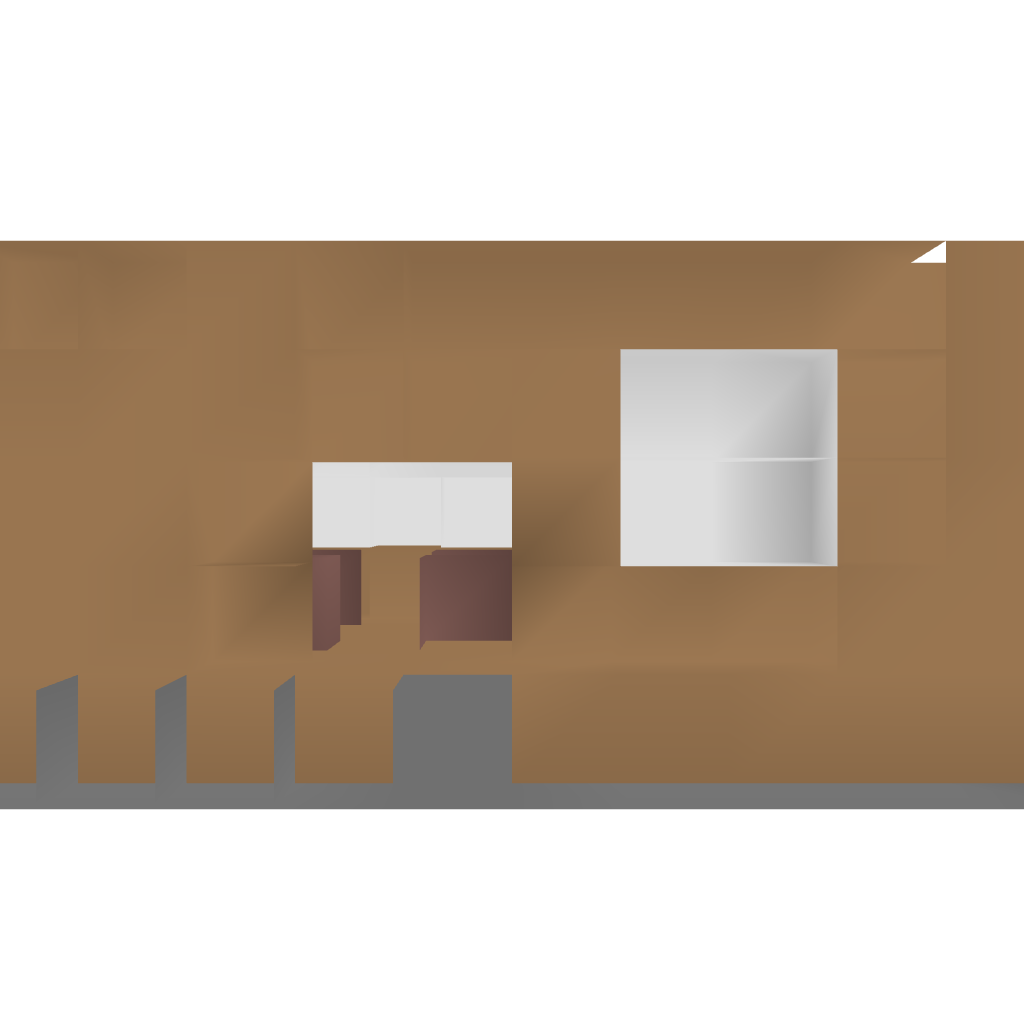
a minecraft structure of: Schoolhouse cube wooden house no roof